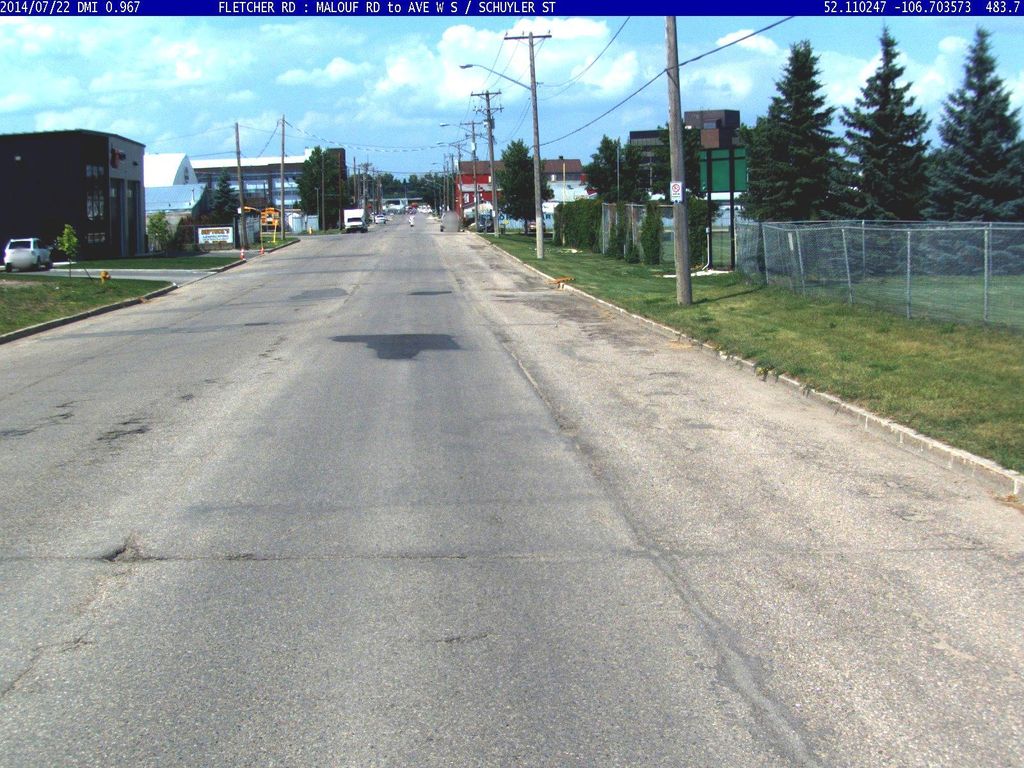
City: saskatoon